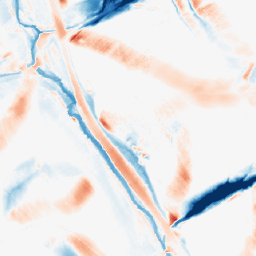
Category: morphological
Decomposition family: morphological_diamond
Decomposition parameters: operation: average
radius: 20
Upsampling method: nearest
Upsampling parameters: scale: 2
Upsampling scale: 2